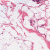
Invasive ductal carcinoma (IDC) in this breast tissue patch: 0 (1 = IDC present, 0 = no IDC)